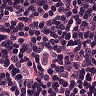
Metastatic tissue present: yes